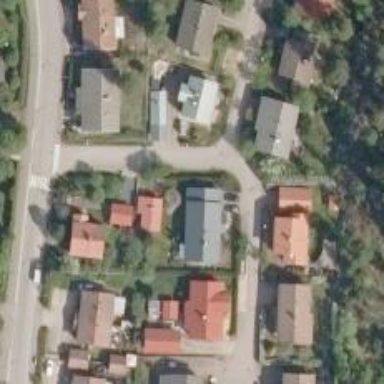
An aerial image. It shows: Living street.